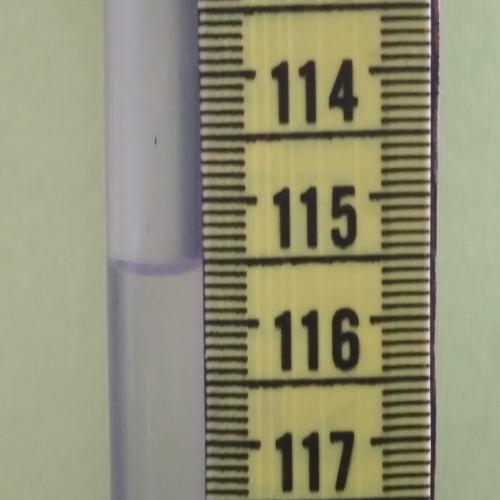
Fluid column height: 115.6 cm